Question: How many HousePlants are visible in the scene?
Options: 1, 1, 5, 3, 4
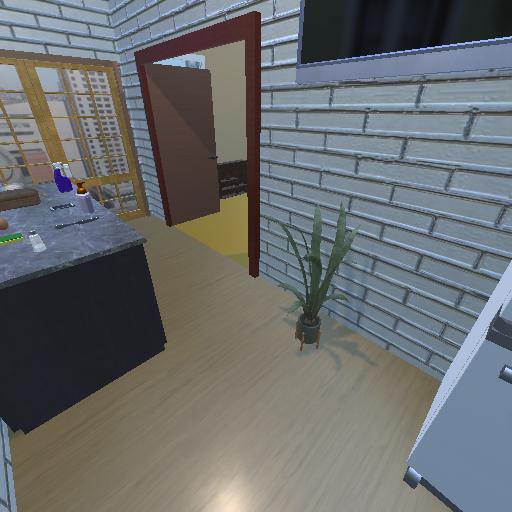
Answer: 1